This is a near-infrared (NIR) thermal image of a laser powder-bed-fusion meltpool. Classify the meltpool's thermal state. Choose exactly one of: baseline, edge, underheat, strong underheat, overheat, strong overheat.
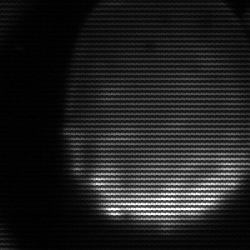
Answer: edge